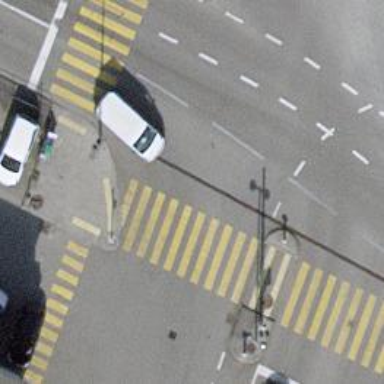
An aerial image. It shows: Asphalt footway with crossing controlled by traffic signals and pedestrian island.